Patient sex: M
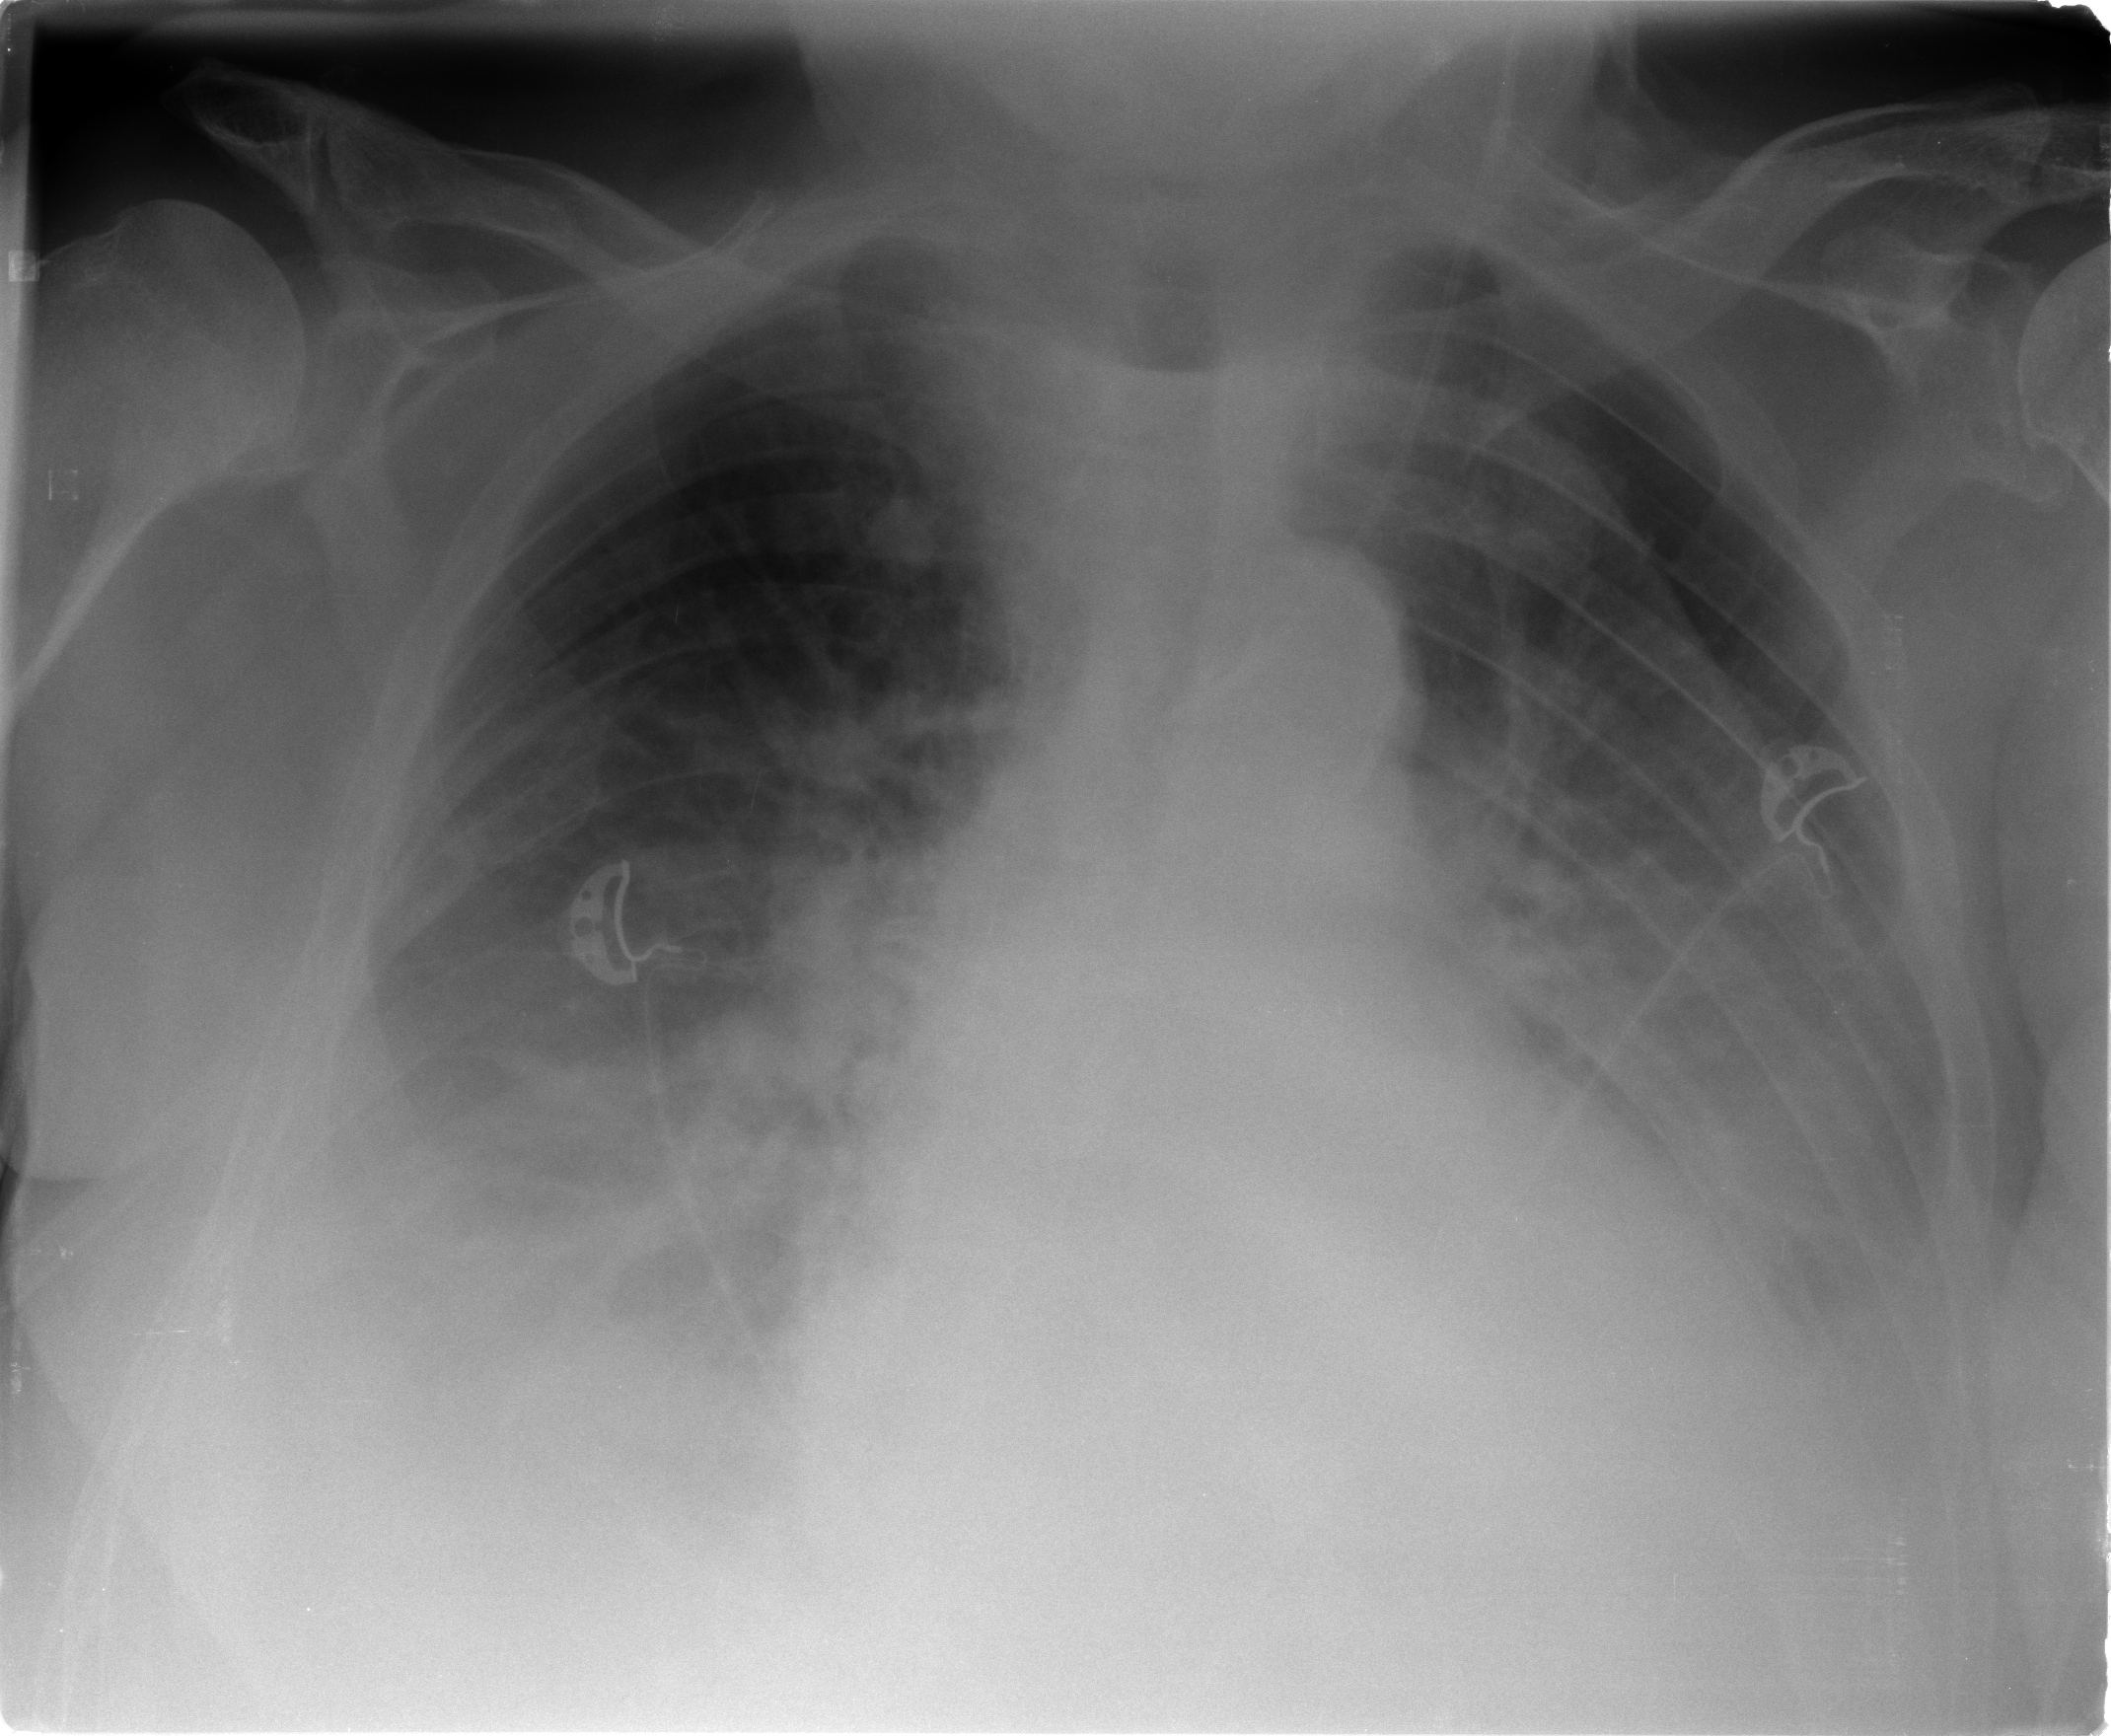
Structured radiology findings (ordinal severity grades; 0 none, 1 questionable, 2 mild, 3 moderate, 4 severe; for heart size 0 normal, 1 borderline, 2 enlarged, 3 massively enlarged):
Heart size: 2
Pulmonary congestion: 2
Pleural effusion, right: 2
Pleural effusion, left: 2
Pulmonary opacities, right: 0
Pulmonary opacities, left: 1
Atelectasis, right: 2
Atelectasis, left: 2